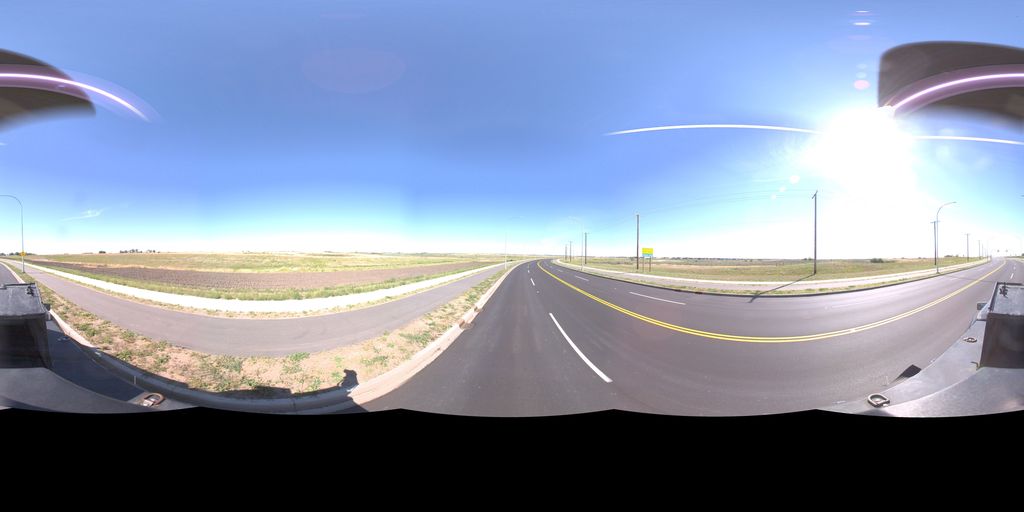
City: saskatoon